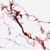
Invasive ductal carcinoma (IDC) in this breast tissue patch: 0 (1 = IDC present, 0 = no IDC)